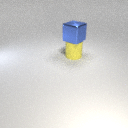
large yellow rubber cylinder below large blue metal cube